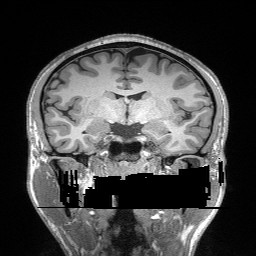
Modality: T1w
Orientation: sagittal
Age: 26
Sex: male
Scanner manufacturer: siemens
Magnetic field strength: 3 T
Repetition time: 2.2 s
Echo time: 0.00169 s